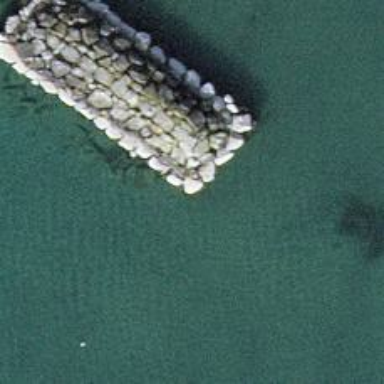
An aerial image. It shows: Breakwater structure.